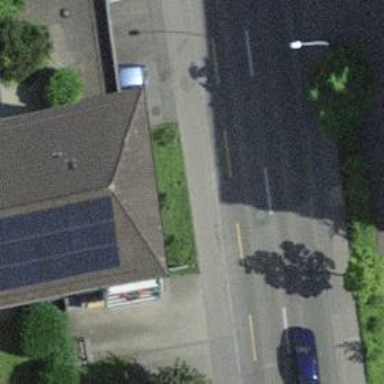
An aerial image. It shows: Kerb barrier.